Question: I need help with code for this form from image (quantity is amount!). When I press "calculate" to have a result in Textbox4 of price (Textbox2) for one piece at a discount (Textbox3), and at the same time result in Textbox4 of amount (Textbox1) multiplied by price (Textbox2) and discount (Textbox3).
like this:
'Textbox4 = Textbox3 (discount of) Textbox2'
and
'Textbox5 = Textbox1 * Textbox2 (with discount) Textbox3'
---

I have code for the first:
'''
Private Sub TextBox1_AfterUpdate()
With TextBox3
.Text = format(Val(Replace(.Text, "%", vbNullString)) / 100, "#.0# %")
End With
End Sub
Private Sub CommandButton1_Click()
TextBox4.Text = Val(Replace(TextBox3.Text, "%", vbNullString)) / 100 * Val(TextBox2.Text)
End Sub
'''
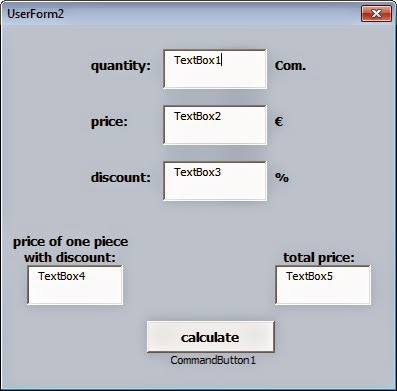
Answer: This is a little overboard with variables, but it's tested and works. Having the variables declared from the textboxes, then using the variable names in the formulas makes it easier to see the actual math being done, instead of focusing on the data conversions.
Also as stated in the comment above, I'd not include the % in the textbox, but the Replace function does account for it.
'''
Private Sub CommandButton1_Click()
Dim qty As Long 'Quantity
Dim discPct As Single 'Discount Percentage
Dim unitPrice As Single 'Single Normal Price
Dim discPrice As Single 'Single Price After Discount
Dim total As Single 'Total Qty * Discounted Single Price
qty = CSng(TextBox1.Text)
unitPrice = CSng(TextBox2.Text)
discPct = CSng(Replace(TextBox3.Text, "%", "")) / 100
discPrice = unitPrice - (discPct * unitPrice)
TextBox4.Value = discPrice
total = qty * discPrice
TextBox5.Value = total
End Sub
'''